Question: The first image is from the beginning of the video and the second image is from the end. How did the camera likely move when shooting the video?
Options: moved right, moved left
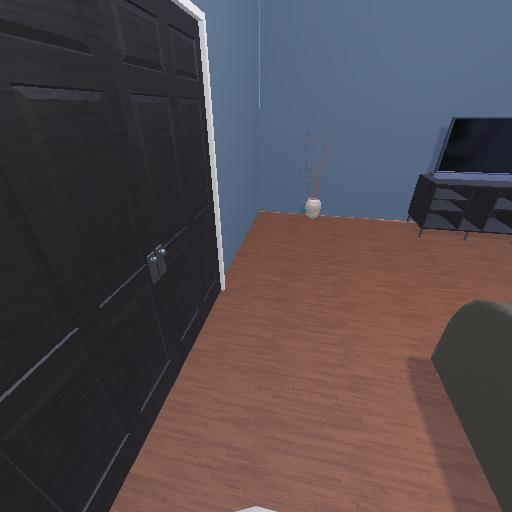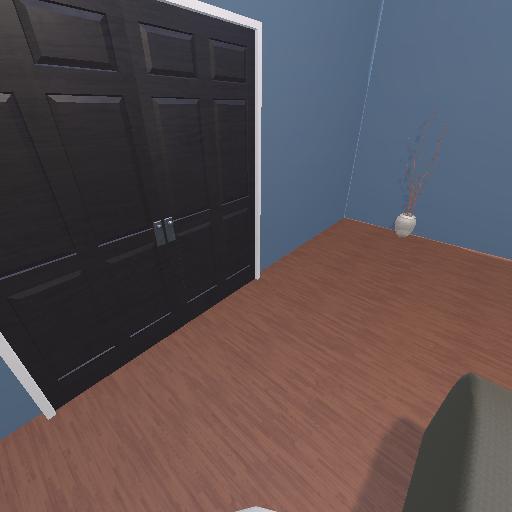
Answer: moved right